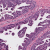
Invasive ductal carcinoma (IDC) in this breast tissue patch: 0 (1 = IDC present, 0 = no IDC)